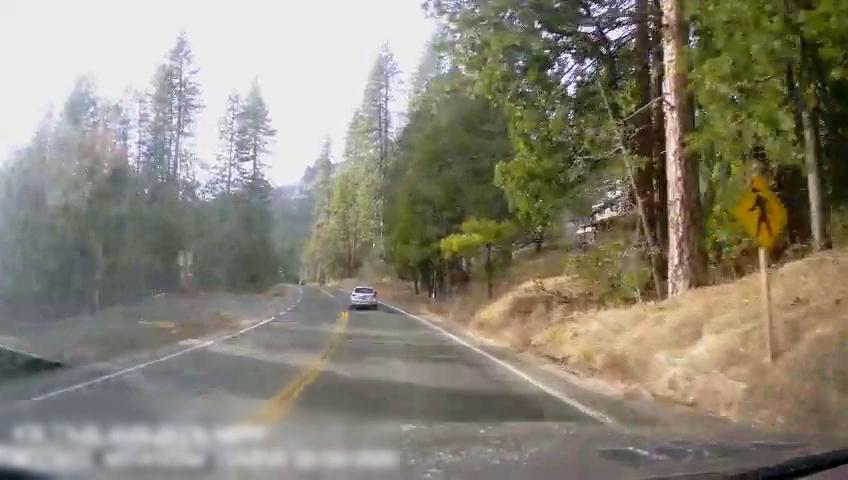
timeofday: Day
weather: Sunny
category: Drivable Space
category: Vehicles | Car
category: Lanes | Opposite Lane
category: Lanes | Current Lane
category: Lanes | Current Lane
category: Lanes | Current Lane
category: Traffic | Signs